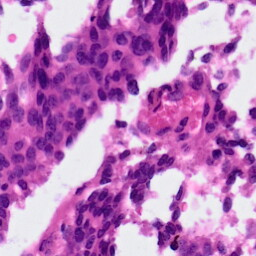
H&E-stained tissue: Ovarian